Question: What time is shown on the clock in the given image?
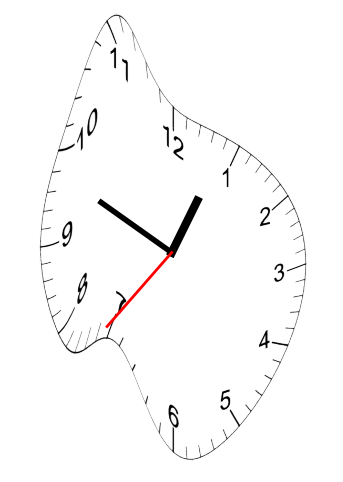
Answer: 12:48:36